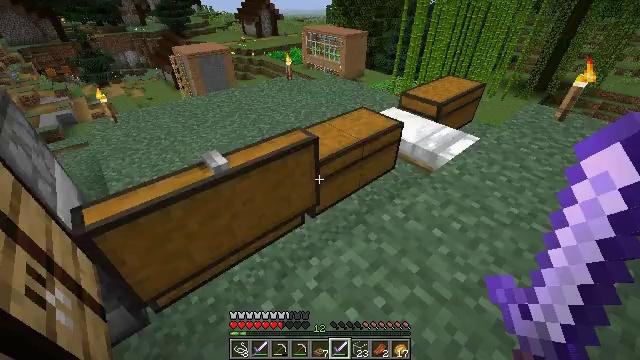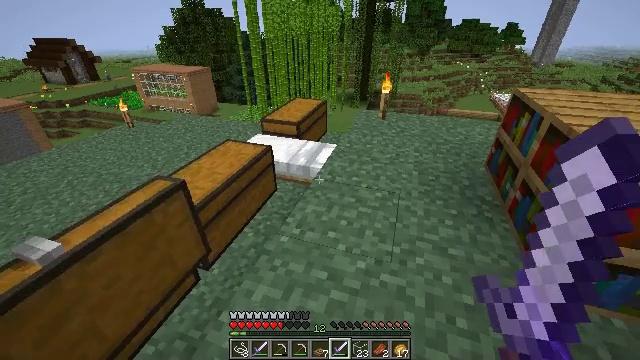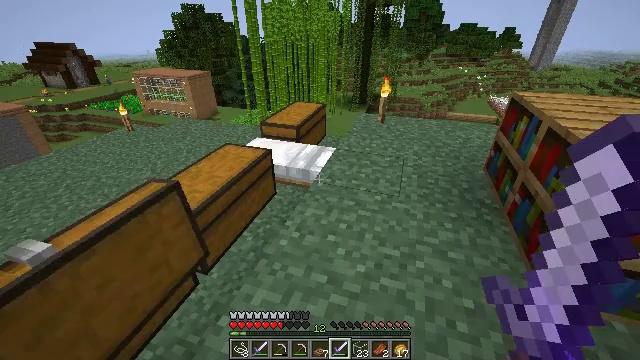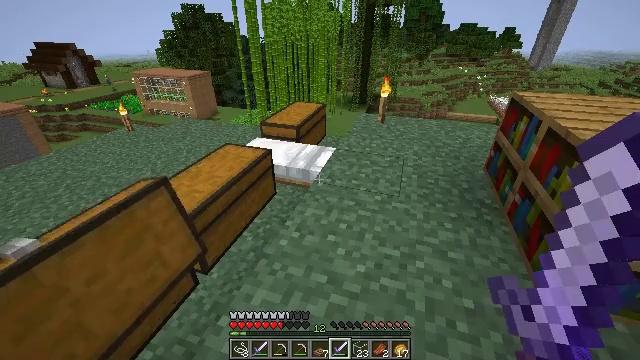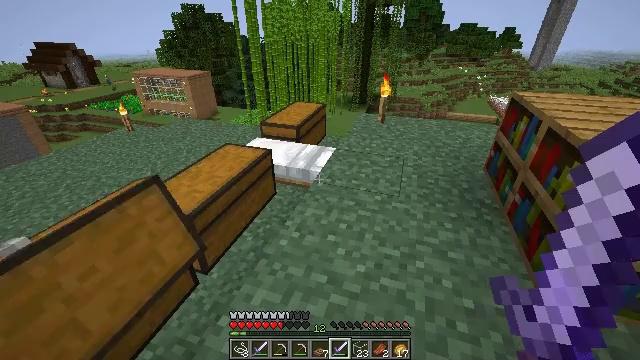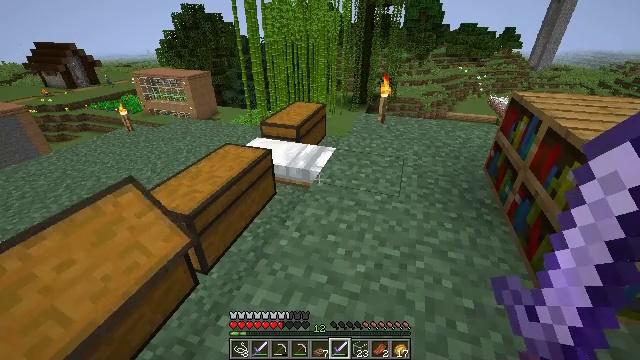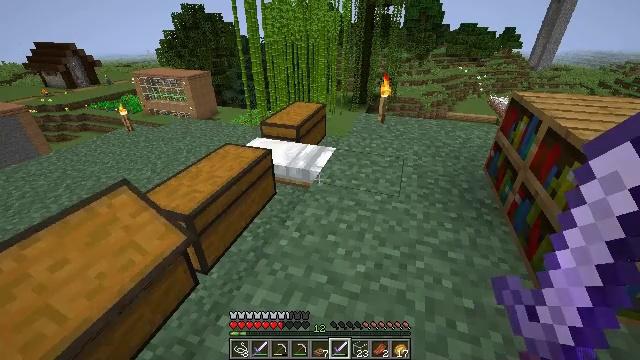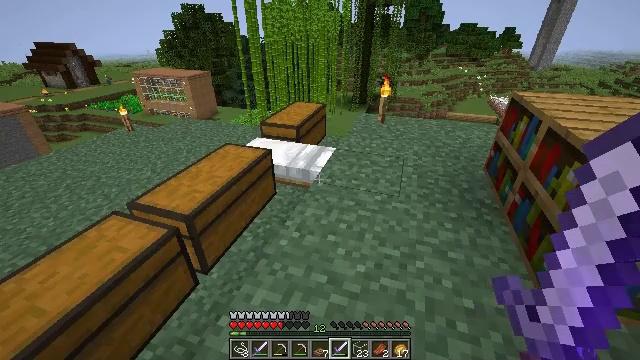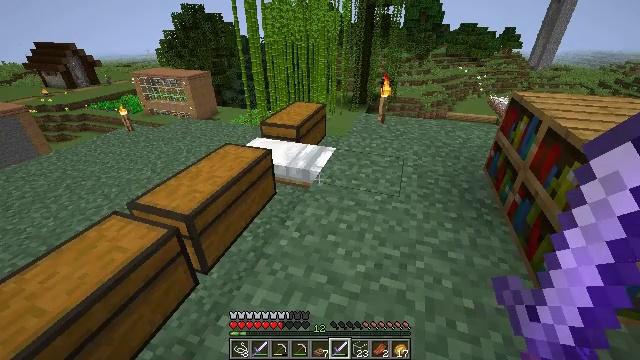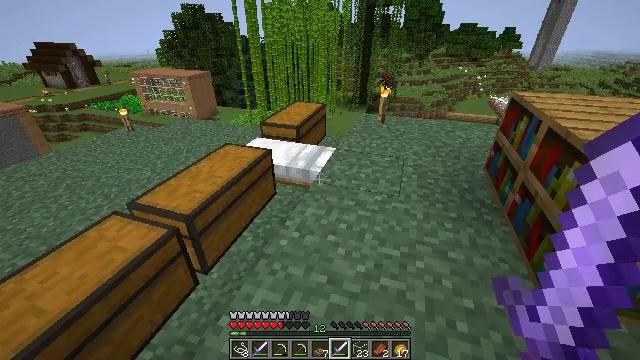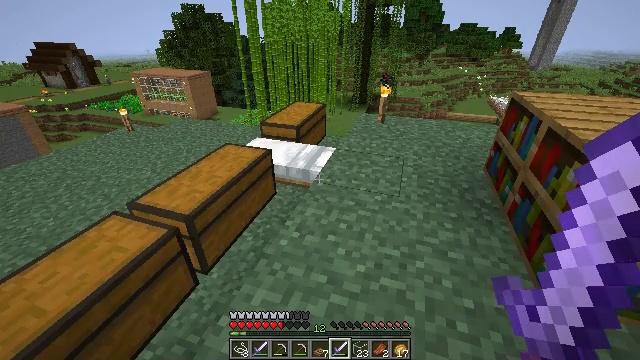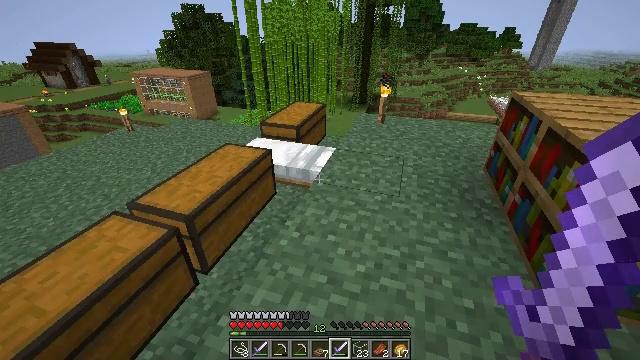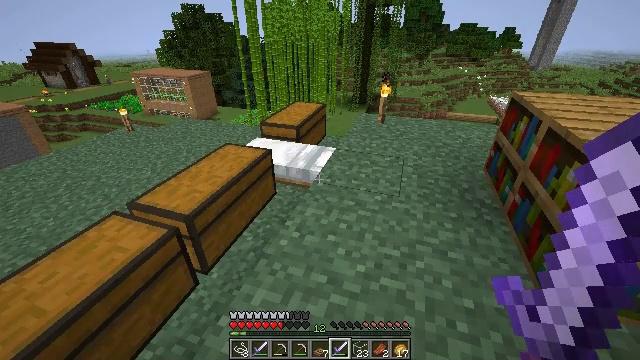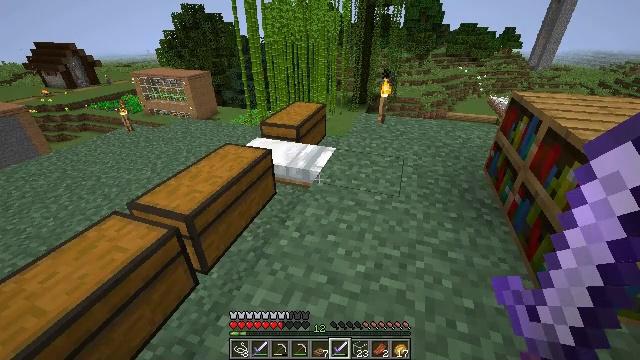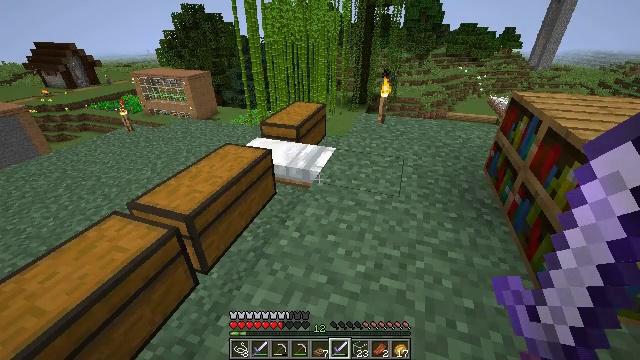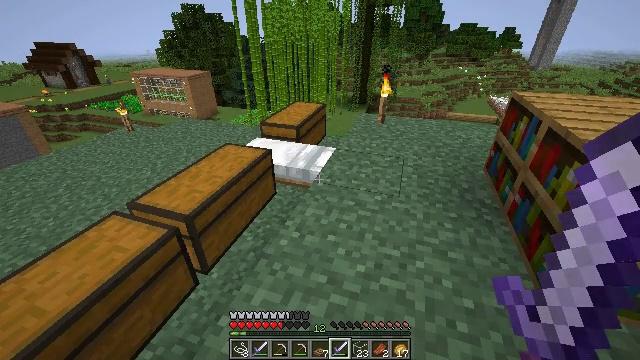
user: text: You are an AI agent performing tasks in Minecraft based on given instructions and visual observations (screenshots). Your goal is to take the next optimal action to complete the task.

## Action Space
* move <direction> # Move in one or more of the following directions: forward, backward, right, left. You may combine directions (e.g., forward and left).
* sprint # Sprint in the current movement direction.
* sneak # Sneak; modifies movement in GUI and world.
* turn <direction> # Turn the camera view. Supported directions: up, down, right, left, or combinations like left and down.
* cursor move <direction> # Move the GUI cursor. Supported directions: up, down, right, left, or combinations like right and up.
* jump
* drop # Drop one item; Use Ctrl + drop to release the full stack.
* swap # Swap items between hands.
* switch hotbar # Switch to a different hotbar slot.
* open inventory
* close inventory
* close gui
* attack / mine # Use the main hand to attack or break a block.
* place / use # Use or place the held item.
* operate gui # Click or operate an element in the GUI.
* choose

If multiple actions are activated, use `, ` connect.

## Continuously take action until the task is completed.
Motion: motion action
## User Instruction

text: Prepare books and planks to make a bookshelf.
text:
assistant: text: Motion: no_op
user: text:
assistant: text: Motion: no_op
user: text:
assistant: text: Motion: no_op
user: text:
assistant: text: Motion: no_op
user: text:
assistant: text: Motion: no_op
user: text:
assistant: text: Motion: no_op
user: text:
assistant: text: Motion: no_op
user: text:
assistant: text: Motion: no_op
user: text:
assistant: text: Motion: no_op
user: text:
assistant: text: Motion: no_op
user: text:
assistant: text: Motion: no_op
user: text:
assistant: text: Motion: no_op
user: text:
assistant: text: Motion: no_op
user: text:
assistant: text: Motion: no_op
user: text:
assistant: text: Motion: no_op
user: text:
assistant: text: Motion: no_op
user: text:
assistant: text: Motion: no_op
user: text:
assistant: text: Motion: no_op
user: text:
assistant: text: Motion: no_op
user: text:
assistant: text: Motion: no_op
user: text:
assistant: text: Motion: no_op
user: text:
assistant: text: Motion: no_op
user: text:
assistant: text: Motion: no_op
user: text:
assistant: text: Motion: no_op
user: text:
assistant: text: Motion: no_op
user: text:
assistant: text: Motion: no_op
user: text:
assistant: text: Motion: no_op
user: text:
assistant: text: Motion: no_op
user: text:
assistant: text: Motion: no_op
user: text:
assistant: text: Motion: no_op